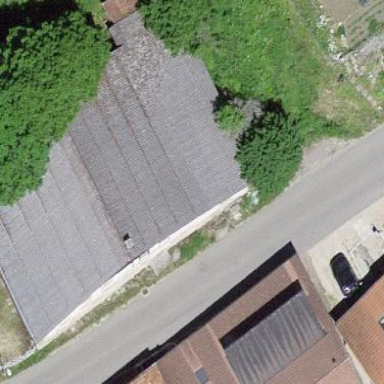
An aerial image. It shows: Farm building.